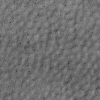
Atmospheric dust classification: not_dusty